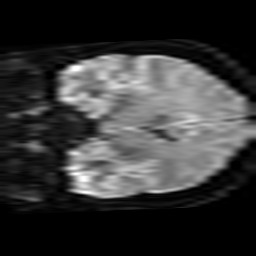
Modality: TRACE
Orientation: coronal
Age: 37
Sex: female
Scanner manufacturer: philips
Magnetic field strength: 3 T
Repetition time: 4.041 s
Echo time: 0.05944 s